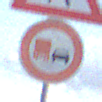
Verkehrszeichen: UeberholverbotKraftfahrzeuge
Zusatzzeichen oben: FussgaengerLinks
Umgebung: Outdoor, Nature
Tageszeit: SunriseSunset
Wetter: PartlyCloudy
Licht: Natural
Jahreszeit: NotSpecified
Kontrast: LowContrast